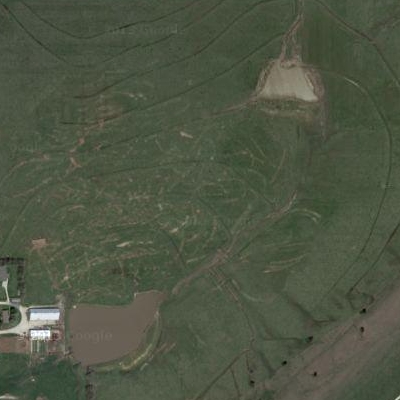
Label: aGrass